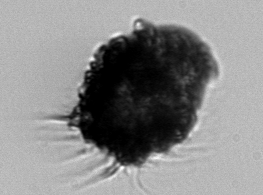
Label: Stenosemella_pacifica